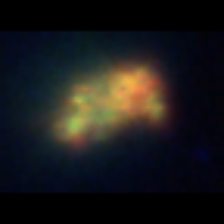
Taxon: Unknown_detritus
Group: Unknown